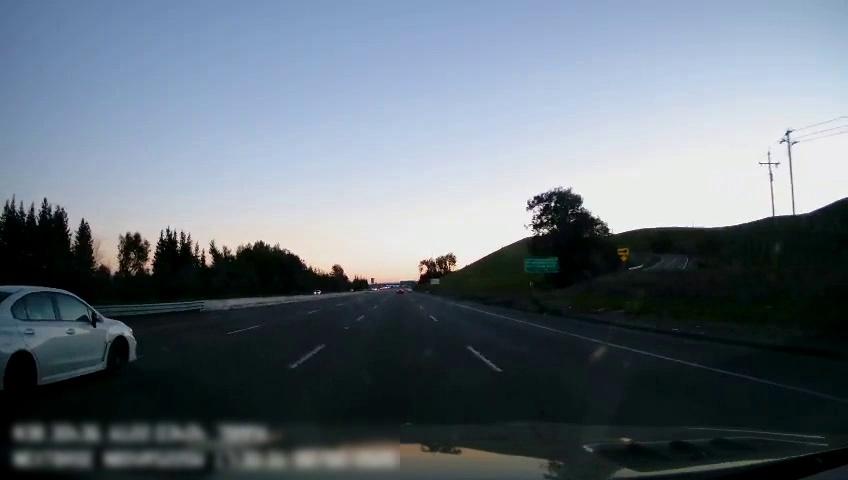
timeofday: Day
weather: Sunny
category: Drivable Space
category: Vehicles | Car
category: Lanes | Current Lane
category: Lanes | Current Lane
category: Lanes | Alternate Lane
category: Lanes | Alternate Lane
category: Traffic | Signs
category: Traffic | Signs
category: Traffic | Signs